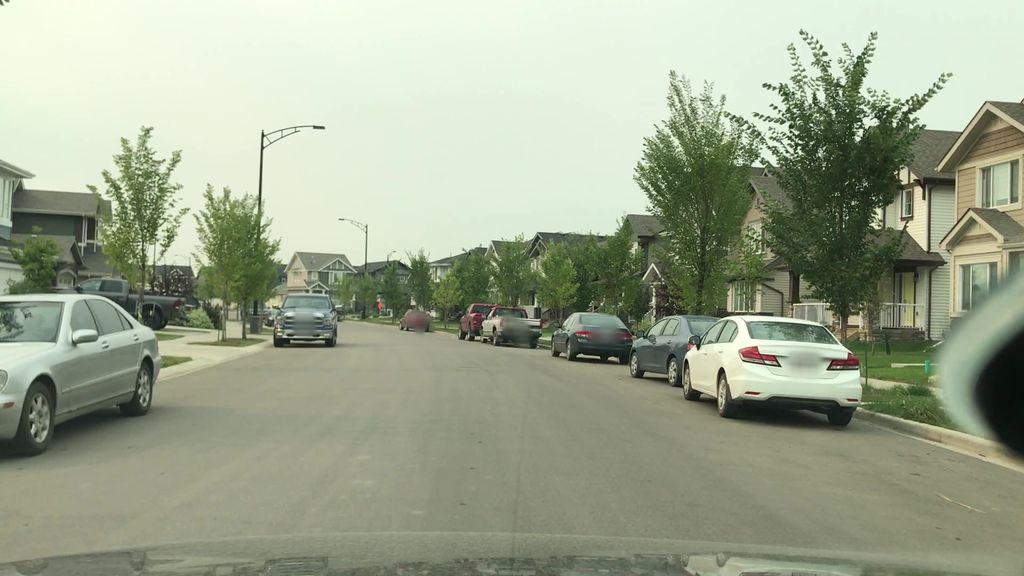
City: edmonton